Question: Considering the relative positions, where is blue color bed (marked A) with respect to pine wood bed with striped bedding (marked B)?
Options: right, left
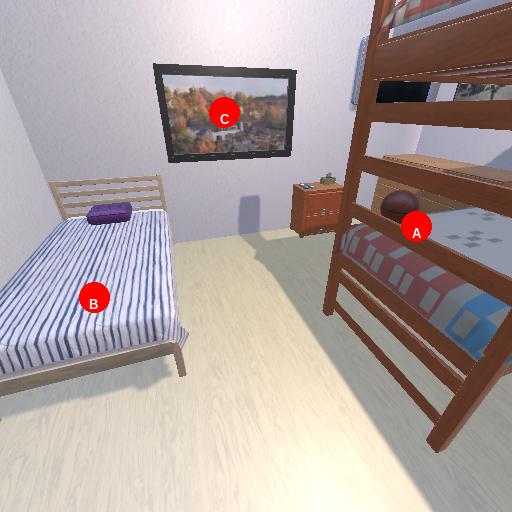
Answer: right